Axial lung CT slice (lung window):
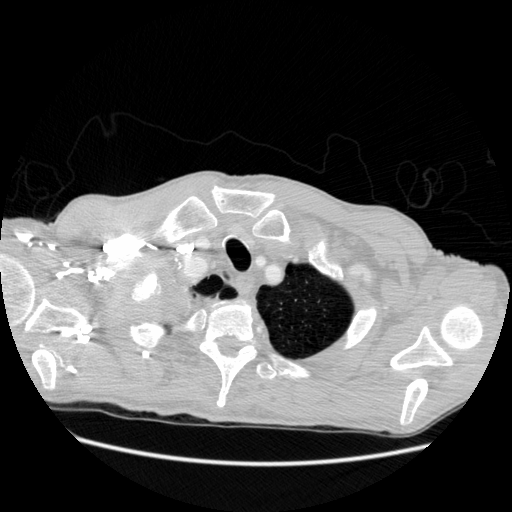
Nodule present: no